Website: ulta-beauty
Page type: store-pickup
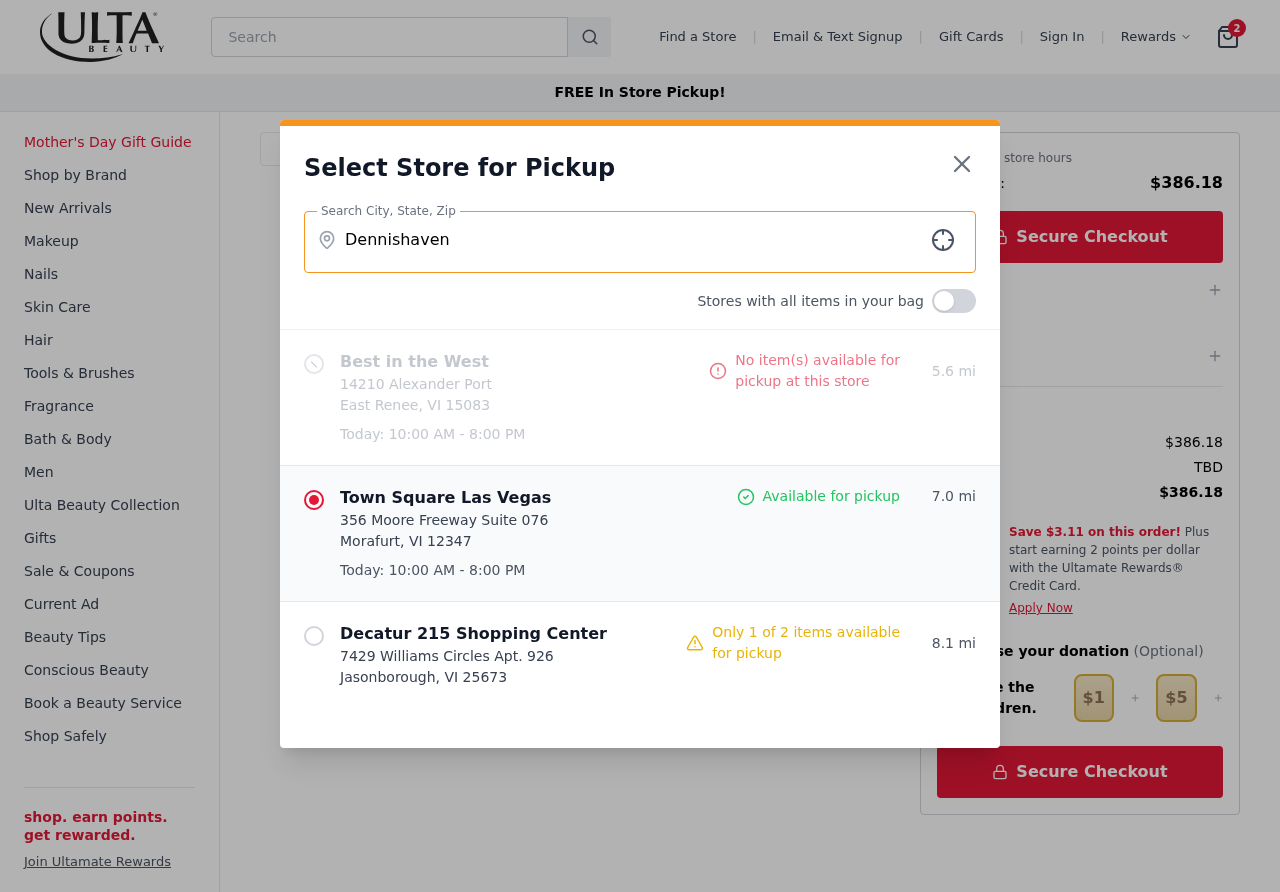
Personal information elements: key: PII_CITY
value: Dennishaven
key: PII_LOCATION1_CITY_STATE_ZIP
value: East Renee, VI 15083
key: PII_LOCATION1_NAME
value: Best in the West
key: PII_LOCATION1_STREET
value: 14210 Alexander Port
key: PII_LOCATION2_CITY_STATE_ZIP
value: Morafurt, VI 12347
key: PII_LOCATION2_NAME
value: Town Square Las Vegas
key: PII_LOCATION2_STREET
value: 356 Moore Freeway Suite 076
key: PII_LOCATION3_CITY_STATE_ZIP
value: Jasonborough, VI 25673
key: PII_LOCATION3_NAME
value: Decatur 215 Shopping Center
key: PII_LOCATION3_STREET
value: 7429 Williams Circles Apt. 926
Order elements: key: ORDER_NUM_ITEMS
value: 2
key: ORDER_TOTAL
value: $386.18
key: ORDER_SUBTOTAL
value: $386.18
Search elements: key: HEADER_SEARCH
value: Search
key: SEARCH_STORE_LOCATION
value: Dennishaven